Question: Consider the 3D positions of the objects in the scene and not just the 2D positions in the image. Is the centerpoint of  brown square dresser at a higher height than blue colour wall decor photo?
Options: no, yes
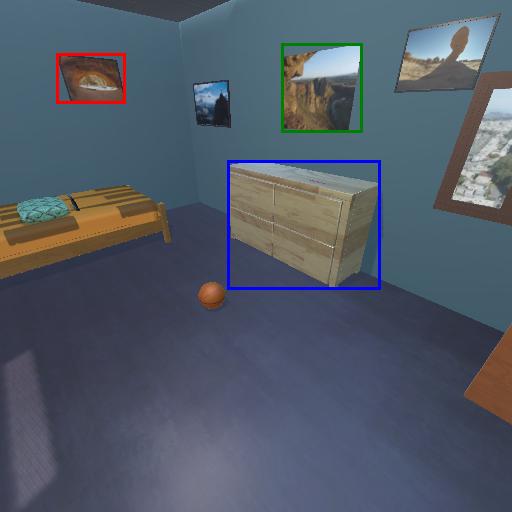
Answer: no